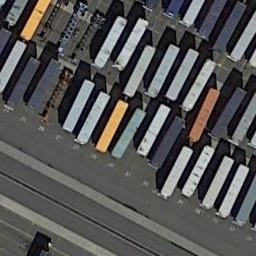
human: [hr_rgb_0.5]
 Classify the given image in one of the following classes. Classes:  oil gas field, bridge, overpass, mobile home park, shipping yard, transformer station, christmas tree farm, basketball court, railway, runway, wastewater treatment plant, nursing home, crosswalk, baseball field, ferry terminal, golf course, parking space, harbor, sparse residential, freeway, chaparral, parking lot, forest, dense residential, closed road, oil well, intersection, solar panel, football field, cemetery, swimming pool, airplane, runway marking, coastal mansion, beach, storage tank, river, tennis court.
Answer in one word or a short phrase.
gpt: shipping yard